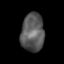
Tissue: skin
Cell type: T cells
Senescence score: 0.2371
Nuclear area (px): 863
Mean DAPI intensity: 90.044